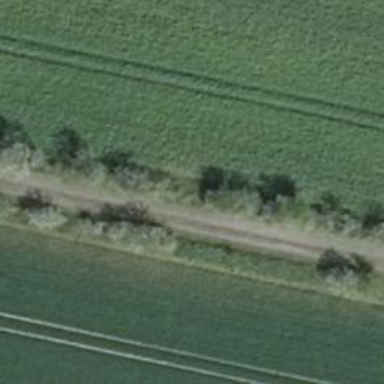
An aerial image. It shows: Row of deciduous broadleaved trees.